Question: Respons Picture

Hi my Bot always replies one more message, The command works you press the button enter a reason in the text input field and then you select a platform from the drop down menu. But instead of sending the embed once, it sends it multiple times each time.
Error: Error [InteractionAlreadyReplied]: The reply to this interaction has already been sent or deferred.
Or: "Interaction has already been acknowledged."
'''
const Discord = require('discord.js')
const Command = require('../../structures/CommandClass');
const { stripIndents } = require('common-tags');
const { SlashCommandBuilder, PermissionFlagsBits, EmbedBuilder, ActionRowBuilder, ButtonBuilder, ButtonStyle, TextInputStyle, StringSelectMenuBuilder, Events, ModalBuilder, TextInputBuilder } = require('discord.js');
module.exports = class spielersucheerweitert extends Command {
constructor(client) {
super(client, {
data: new SlashCommandBuilder()
.setName('sendspielersuche')
.setDescription('Sende das Spielersuche Embed')
.setDefaultMemberPermissions(PermissionFlagsBits.BanMembers)
.setDMPermission(false),
});
}
async run(client, interaction) {
let member = await interaction.member.fetch();
const pfmenu = new ActionRowBuilder()
.addComponents(
new StringSelectMenuBuilder()
.setCustomId('pfmenu')
.setPlaceholder('Plattform auswahlen')
.addOptions(
{
label: 'PS4',
value: 'ps4',
},
{
label: 'PS5',
value: 'ps5',
},
{
label: 'PS4/PS5',
value: 'ps4ps5',
},
{
label: 'PC',
value: 'pc',
},
{
label: 'Switch',
value: 'switch',
},
{
label: 'Alle',
value: 'alle',
},
),
);
const modals = new ModalBuilder()
.setCustomId('minput')
.setTitle('Spielersuche ');
const spielinput = new TextInputBuilder()
.setCustomId('spielinput')
.setLabel("Fur welches Spiel?")
.setPlaceholder('GTA5, Fortnite, Call of Duty, Minecraft ...')
.setStyle(TextInputStyle.Short)
.setMinLength(2)
.setMaxLength(20)
.setRequired(true);
const grundinput = new TextInputBuilder()
.setCustomId('grundinput')
.setLabel("Der Grund der Anfrage?")
.setPlaceholder('Beispiel: Suche Spieler fur Cayo Perico Heist.')
.setStyle(TextInputStyle.Short)
.setMinLength(10)
.setMaxLength(60)
.setRequired(true);
const firstActionRow = new ActionRowBuilder().addComponents(spielinput);
const secondActionRow = new ActionRowBuilder().addComponents(grundinput);
modals.addComponents(firstActionRow, secondActionRow);
const spielersucheerweitertEmbed = new EmbedBuilder()
.setTitle('Spieler suchen Spieler ')
.setColor('#00ff0c')
.setDescription(stripIndents'Drucke auf denn Button um eine Spielersuche Anzufragen!')
.setFooter({ text: 'YANKEEUNIT91 COMMUNITY'})
.setTimestamp();
const buttonsa = new ActionRowBuilder()
.addComponents(
new ButtonBuilder()
.setCustomId('buttonanfrage')
.setEmoji('')
.setLabel('Spielersuche Anfragen')
.setStyle(ButtonStyle.Success),
);
client.on('interactionCreate', async interaction => {
if (interaction.isButton()) {
const buttonID = interaction.customId
if (buttonID === 'buttonanfrage') {
await interaction.showModal(modals);
}
}
});
client.on('interactionCreate', (modalSubmit) => {
if (!modalSubmit.isModalSubmit()) return;
const ginputdata = modalSubmit.fields.getTextInputValue('grundinput');
const sinputdata = modalSubmit.fields.getTextInputValue('spielinput');
modalSubmit.reply({
content:'**Wahle deine Plattform!**', components: [pfmenu], ephemeral: true });
client.on('interactionCreate', async interaction => {
if (!interaction.isStringSelectMenu()) return;
const selected = await interaction.values.join(', ');
const spielersucheerweitertEmbedfertig = new EmbedBuilder()
.setTitle('${ginputdata}')
.setColor('#00ff0c')
.setDescription(stripIndents'Spiel: \'${sinputdata}\'
Plattform: \'${selected}\'')
.setFooter({ text: 'YANKEEUNIT91 COMMUNITY'})
.setTimestamp();
await interaction.channel.send({ embeds: [spielersucheerweitertEmbedfertig] });
return await interaction.update({ content: '**Spielersuche wurde erfolgreich Angefragt!**', components: [] });
});
});
await interaction.channel.send({ embeds: [spielersucheerweitertEmbed], components: [buttonsa] });
return await interaction.reply({ content: 'Spielersuche Embed wurde versendet!', ephemeral: true });
}
};
'''
I've looked at the code several times but have no idea why he's doing it more and more often
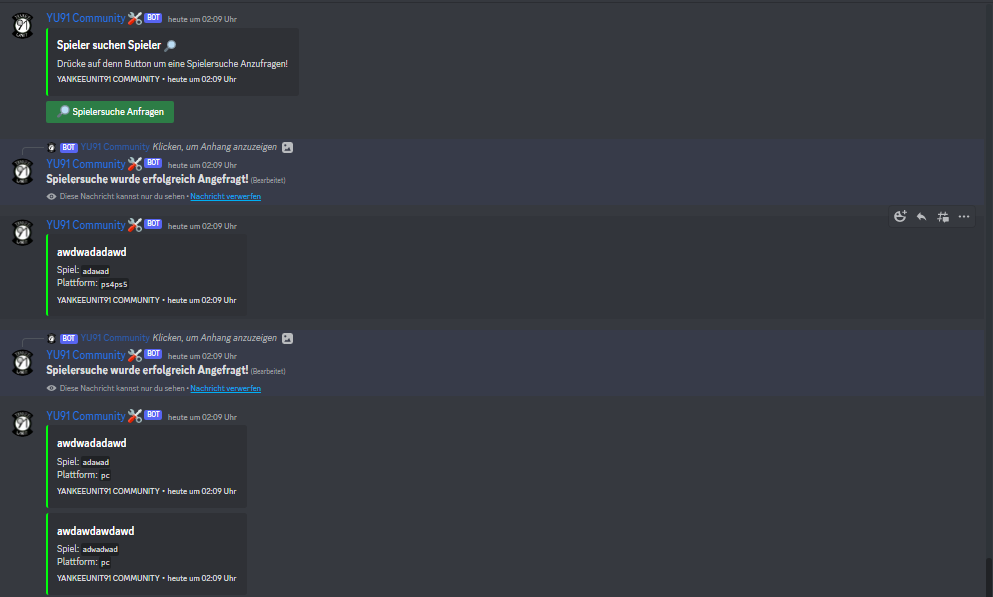
Answer: '''
client.on('interactionCreate', async interaction => {
if (!interaction.isStringSelectMenu()) return;
const selected = await interaction.values.join(', ');
const spielersucheerweitertEmbedfertig = new EmbedBuilder()
.setTitle('${ginputdata}')
.setColor('#00ff0c')
.setDescription(stripIndents'Spiel: \'${sinputdata}\'
Plattform: \'${selected}\'')
.setFooter({ text: 'YANKEEUNIT91 COMMUNITY'})
.setTimestamp();
//executed when the button with the buttonanfrage custom ID is clicked
await interaction.channel.send({ embeds: [spielersucheerweitertEmbedfertig] });
return await interaction.update({ content: '**Spielersuche wurde erfolgreich Angefragt!**', components: [] });
});
});
//This block is executed when the function is run
await interaction.channel.send({ embeds: [spielersucheerweitertEmbed], components: [buttonsa] });
return await interaction.reply({ content: 'Spielersuche Embed wurde versendet!', ephemeral: true });
}
'''
The issue you are experiencing is caused by the fact that both of these blocks of code are being executed, which is resulting in the same message and update being sent multiple times.
So you have 2 options:
1. Remove the second block of code that sends the message and updates the interaction. This will prevent the message and update from being sent multiple times.
2. Add a flag to track whether or not the message and update have already been sent. You can then check the flag before sending the message and update to ensure that they are only sent once.